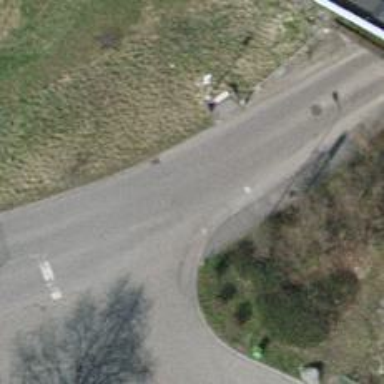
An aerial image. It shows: Road with traffic signals.